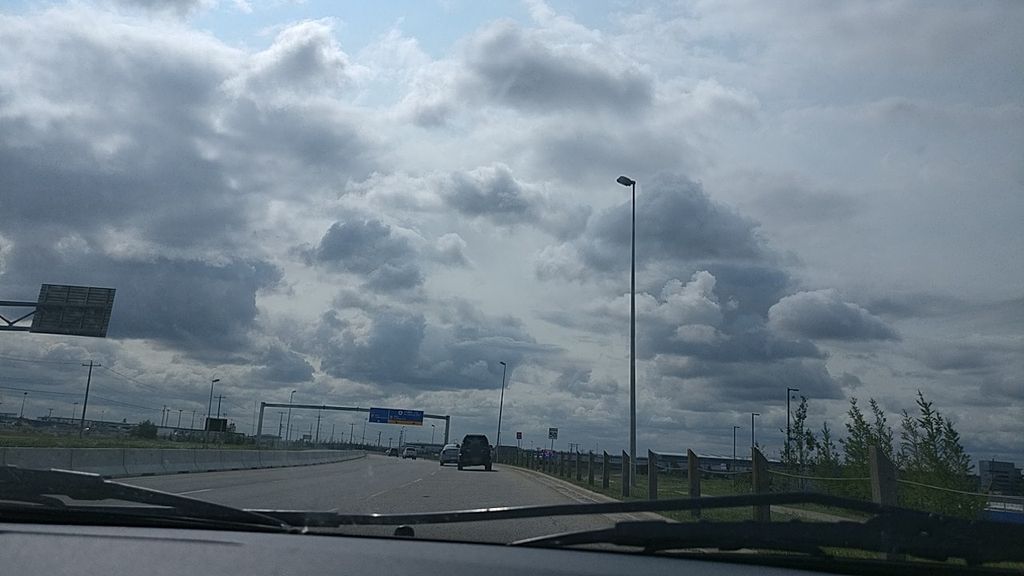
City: calgary